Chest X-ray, AP view. Patient: 9 years old, sex M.
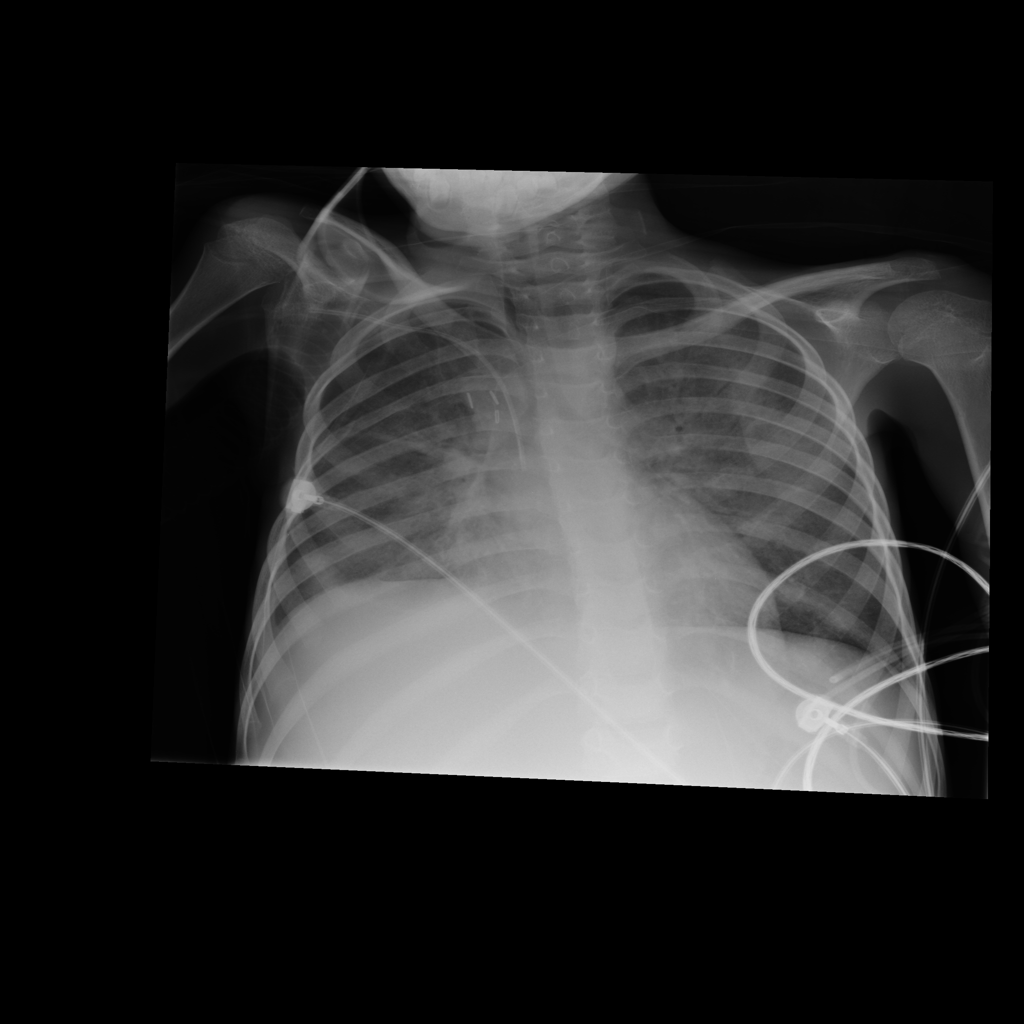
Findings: Infiltration, Pneumothorax